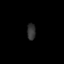
Tissue: lung
Cell type: Others
Senescence score: 0.1975
Nuclear area (px): 141
Mean DAPI intensity: 49